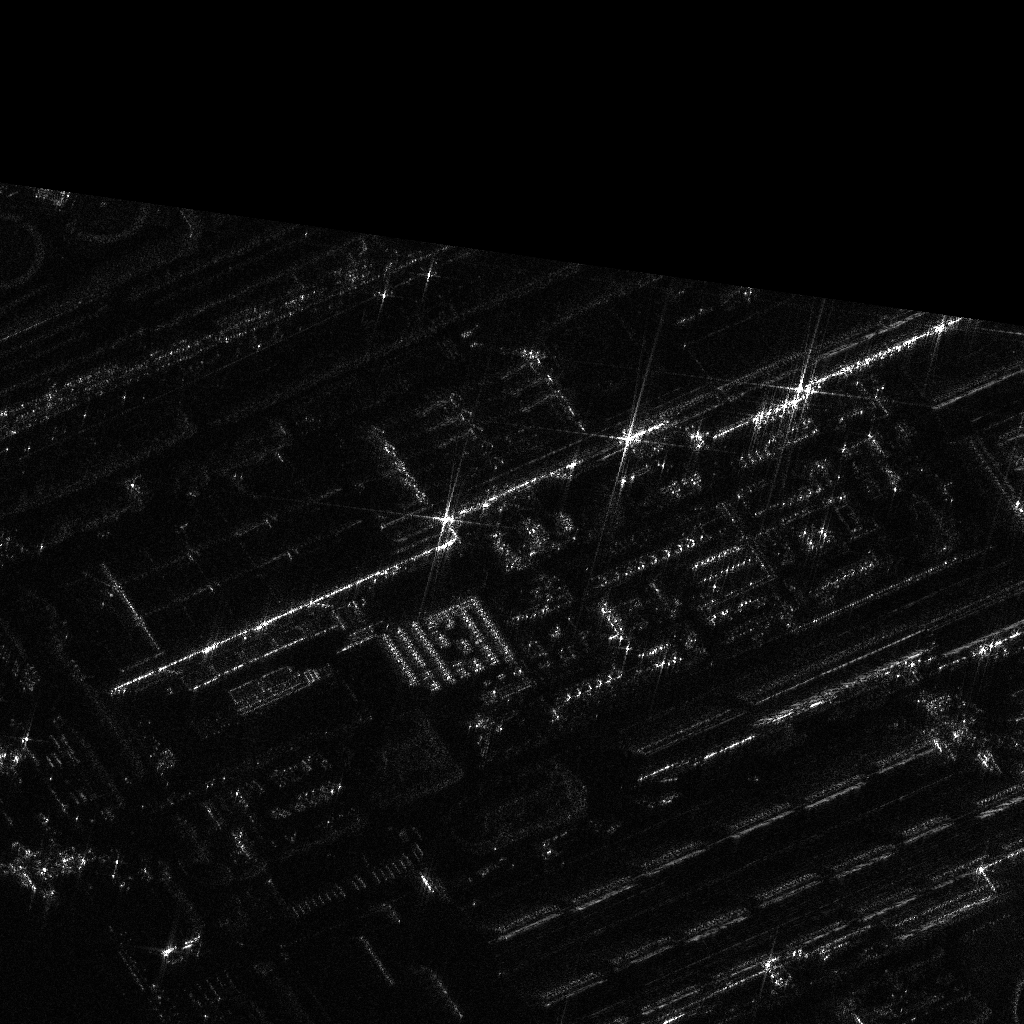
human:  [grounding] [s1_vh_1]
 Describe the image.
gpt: In the satellite image, there is  <ref>2 medium container </ref> <box>[[0, 85, 4, 86, 57], [1, 84, 5, 85, 57]]</box> located at bottom left.